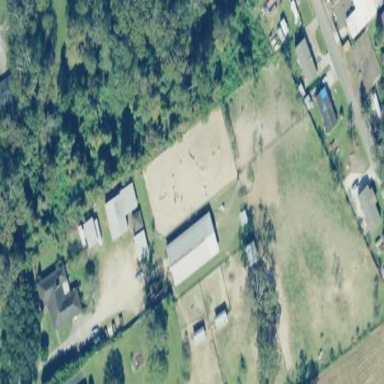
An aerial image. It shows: Equestrian pitch for leisure land sports.